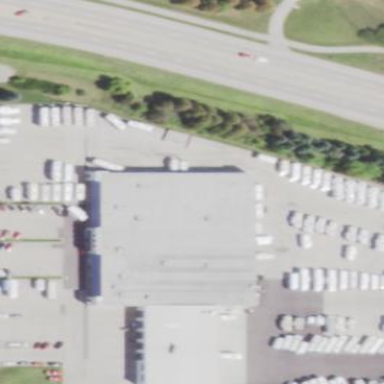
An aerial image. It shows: Retail building with shop selling recreational vehicles.